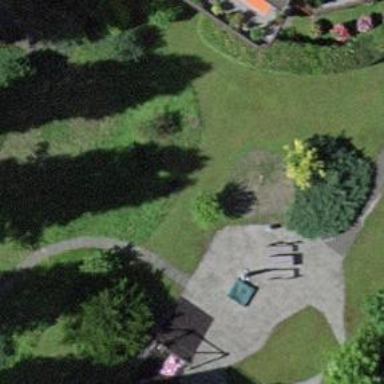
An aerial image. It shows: Garden that is leisure land.